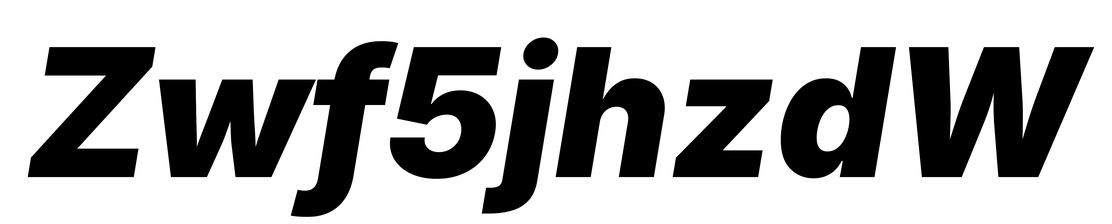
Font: Inter-Italic_Black_Italic